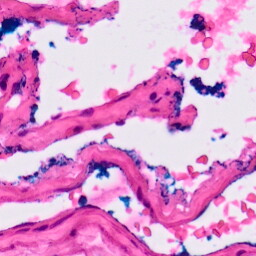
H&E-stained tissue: Lung